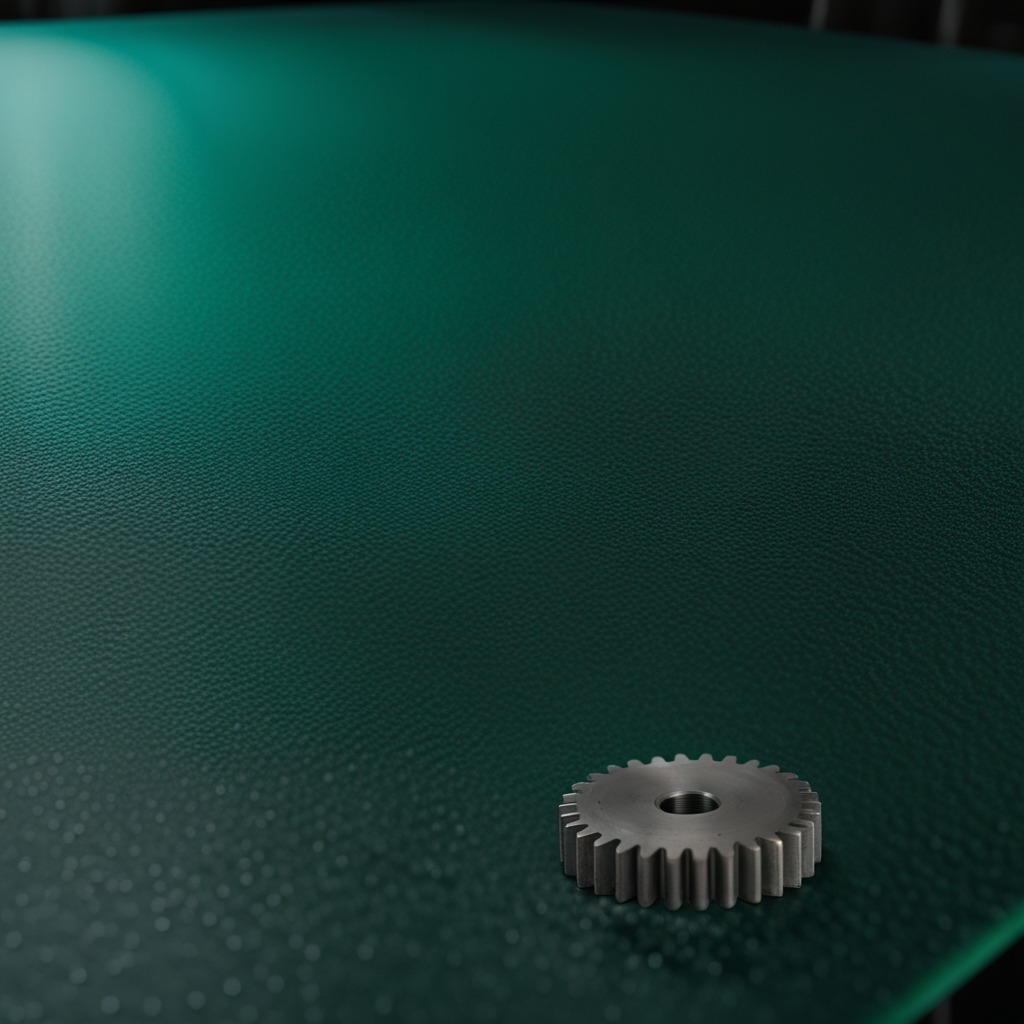
A steel gear with teeth is lying on a green rubber mat.